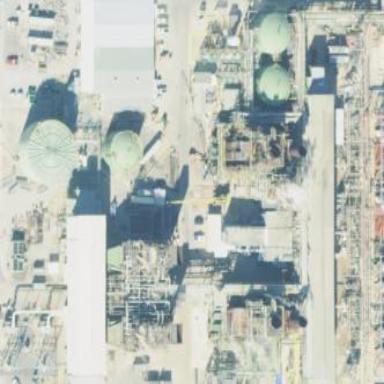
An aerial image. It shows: Industrial area with power plant.